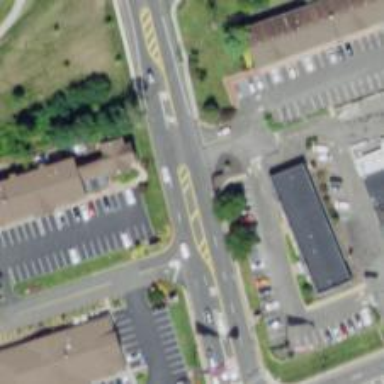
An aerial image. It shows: Left sidewalk along asphalt tertiary road.